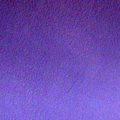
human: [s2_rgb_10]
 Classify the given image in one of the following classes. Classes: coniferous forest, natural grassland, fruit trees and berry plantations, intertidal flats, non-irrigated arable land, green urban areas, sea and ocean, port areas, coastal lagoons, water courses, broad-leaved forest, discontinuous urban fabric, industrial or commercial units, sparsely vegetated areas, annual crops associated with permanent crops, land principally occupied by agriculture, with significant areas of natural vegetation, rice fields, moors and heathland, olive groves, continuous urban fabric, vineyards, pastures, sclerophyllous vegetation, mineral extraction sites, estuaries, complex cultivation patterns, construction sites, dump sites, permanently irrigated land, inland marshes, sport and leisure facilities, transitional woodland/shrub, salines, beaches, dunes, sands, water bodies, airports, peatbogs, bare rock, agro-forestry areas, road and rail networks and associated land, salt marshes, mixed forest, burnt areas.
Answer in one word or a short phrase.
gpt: water bodies